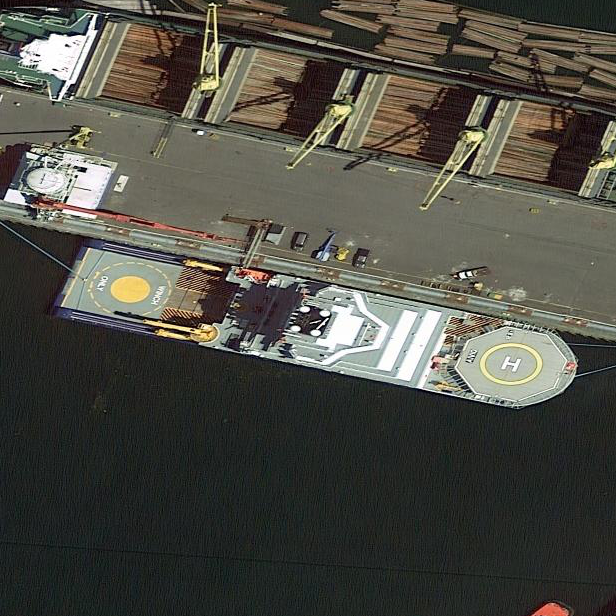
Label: Cargo_ship